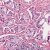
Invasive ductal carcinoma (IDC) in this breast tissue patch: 1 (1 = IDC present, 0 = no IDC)